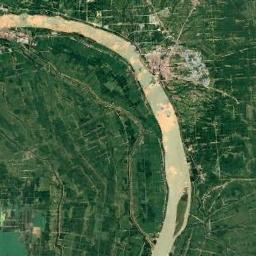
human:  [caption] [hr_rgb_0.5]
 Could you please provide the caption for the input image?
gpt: There are many trees around the river .

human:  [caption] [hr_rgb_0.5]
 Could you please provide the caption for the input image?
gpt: The green river goes through the farmland and a residential area is next to the river .

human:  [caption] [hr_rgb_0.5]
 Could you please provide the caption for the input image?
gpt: A light green river curved like an arc, With small islands on the river, Green land on both sides of the bank, And large buildings .

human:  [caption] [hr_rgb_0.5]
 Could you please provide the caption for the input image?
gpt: The river goes through green farmland .

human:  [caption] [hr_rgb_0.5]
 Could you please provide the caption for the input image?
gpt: There are many green meadows and farmlands around the river .